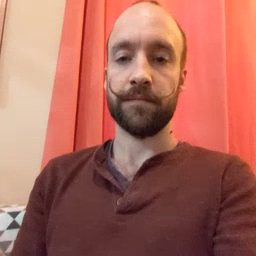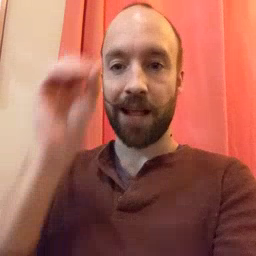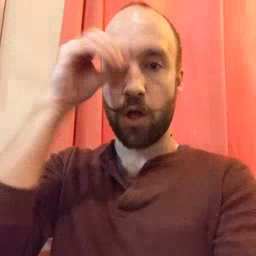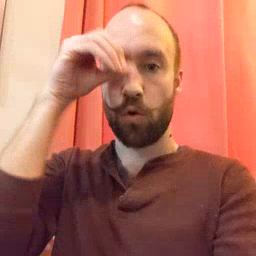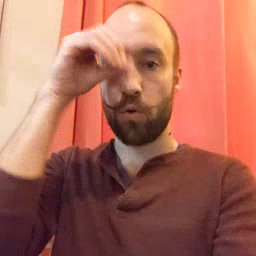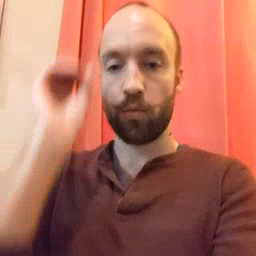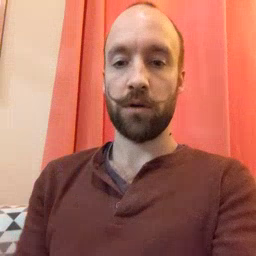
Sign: owl